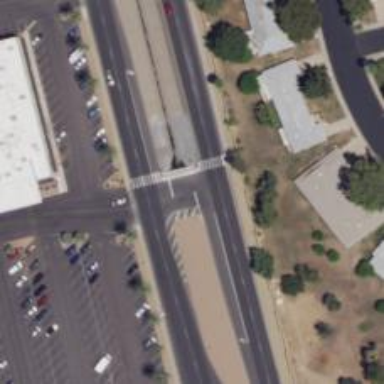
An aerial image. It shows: Secondary link road with asphalt surface.